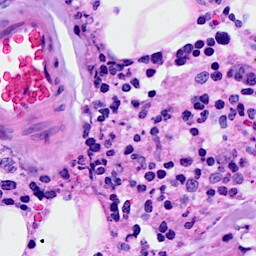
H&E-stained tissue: Breast